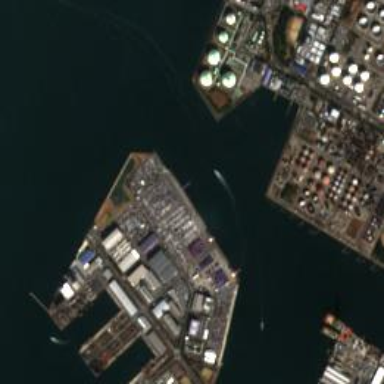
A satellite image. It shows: Industrial area designated for port activities.